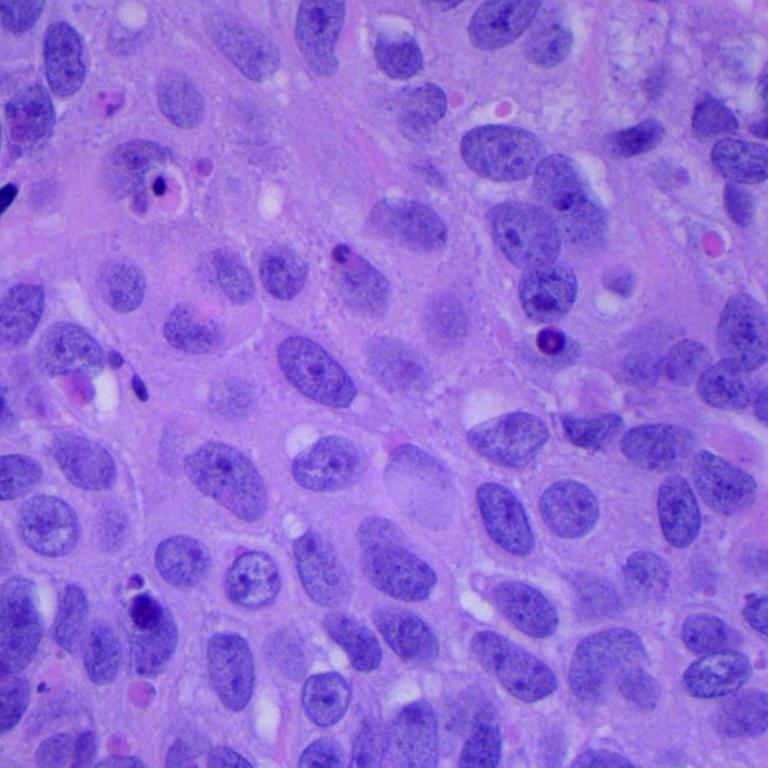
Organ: lung
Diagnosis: squamous carcinomas